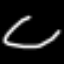
Label: frog